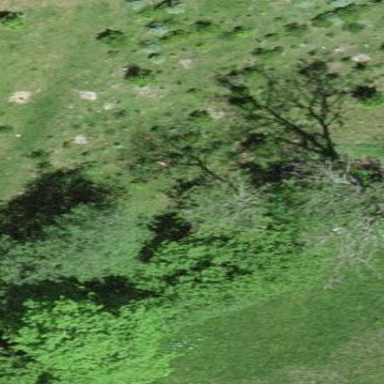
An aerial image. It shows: Patch of scrub vegetation.